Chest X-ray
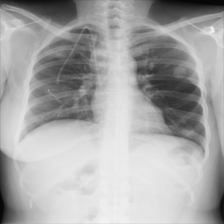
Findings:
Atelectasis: negative
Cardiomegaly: negative
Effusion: negative
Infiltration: negative
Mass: negative
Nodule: positive
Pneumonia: negative
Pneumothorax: negative
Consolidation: negative
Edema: negative
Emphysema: negative
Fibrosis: negative
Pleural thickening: negative
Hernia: negative